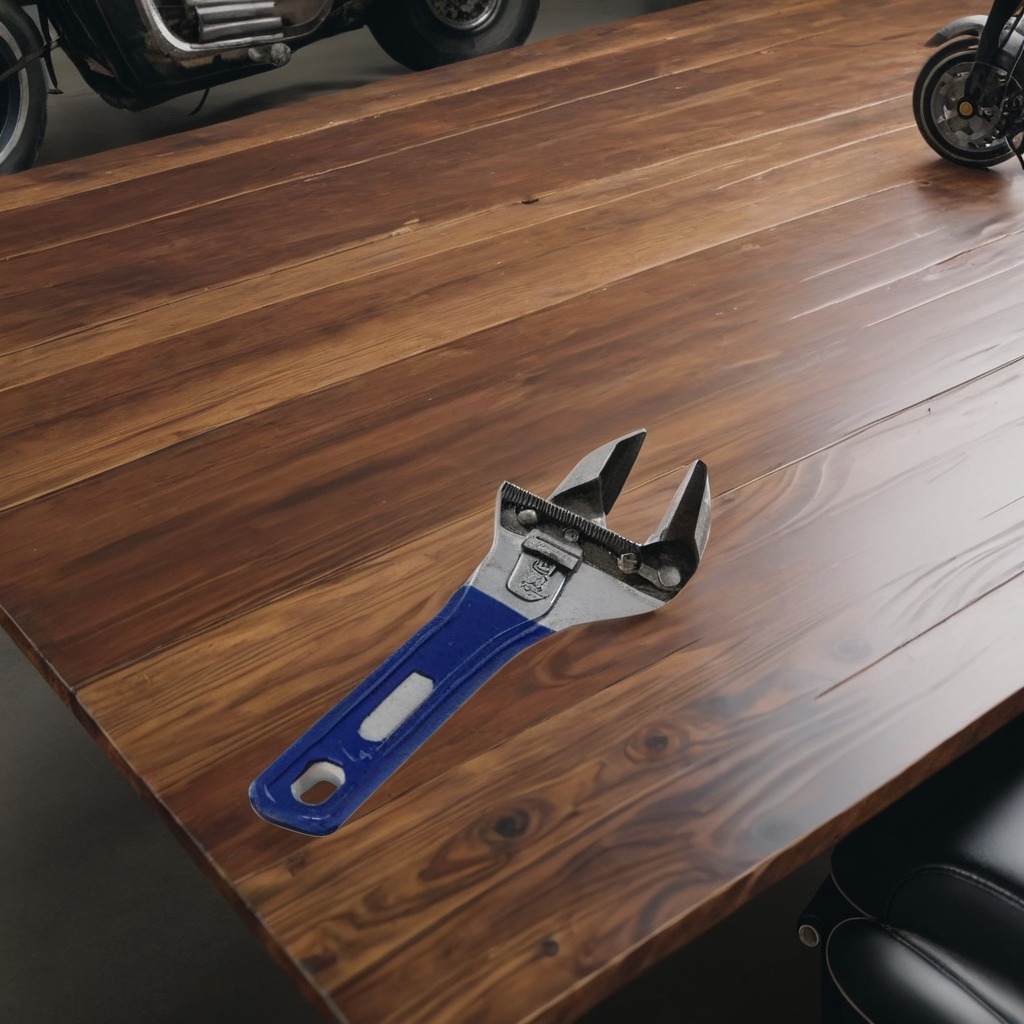
An wrench is lying on the oil-spilled wooden table in a vintage motorcycle garage.